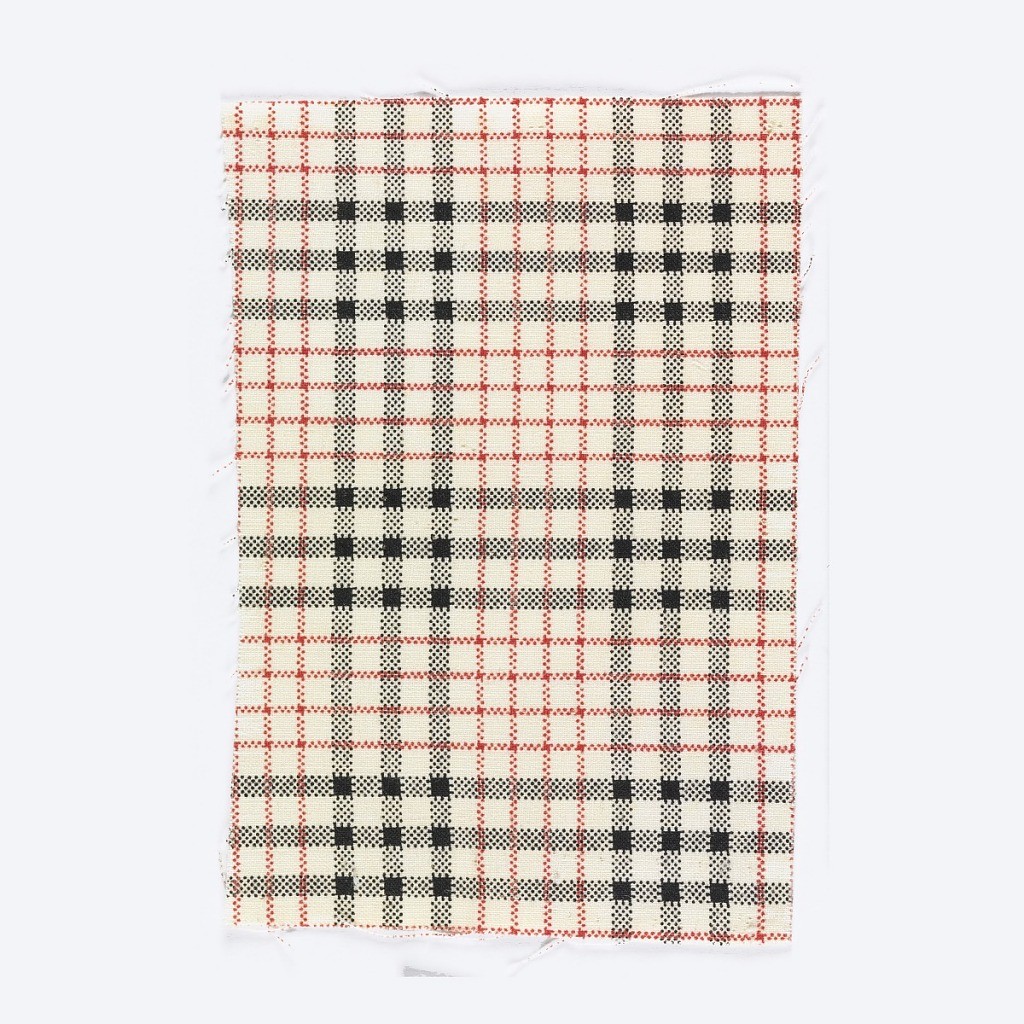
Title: Sample
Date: late 19th century
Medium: cotton Technique: printed on plain weave
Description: Printed cotton with red and black plaid on a white ground.